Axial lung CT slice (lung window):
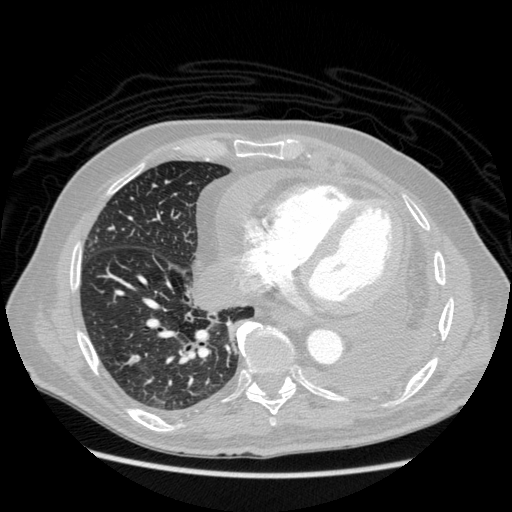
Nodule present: yes
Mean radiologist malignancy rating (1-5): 3.5